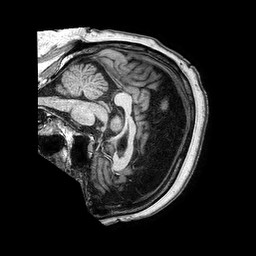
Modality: T1w
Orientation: sagittal
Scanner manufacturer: philips
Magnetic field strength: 3 T
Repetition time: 0.006758 s
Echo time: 0.003041 s